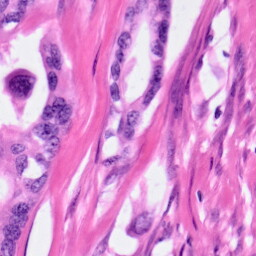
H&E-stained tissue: Pancreatic